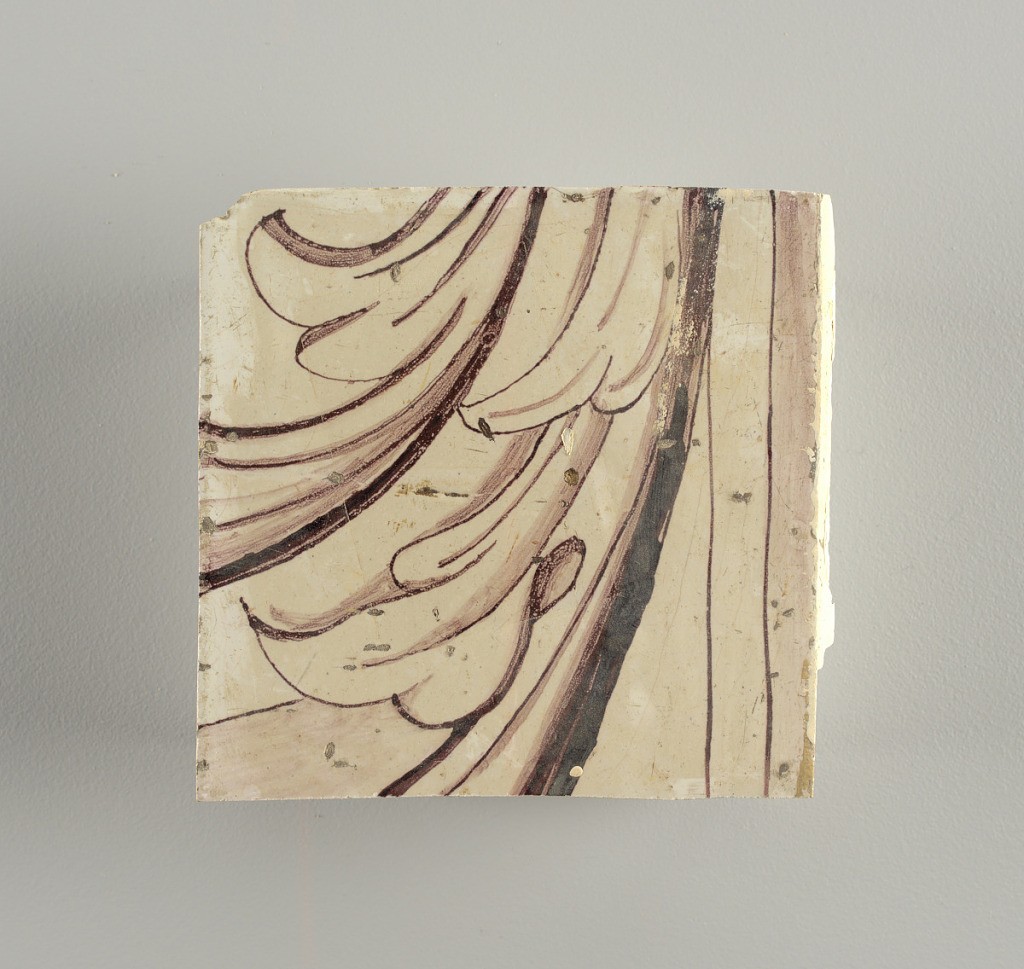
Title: Wall facing
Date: ca. 1725
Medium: tin-glazed earthenware, underglaze
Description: Running design for a frieze or a dado, composed of scrolls of foliage and strapwork, and four repeating motifs--a seated woman in a small upright oval medallion, a putto seated on a rocailled base, and strapwork in axial pattern.  The various panels, A to F, show various repeats of the same design, all being five tiles high and a varying number of tiles wide.